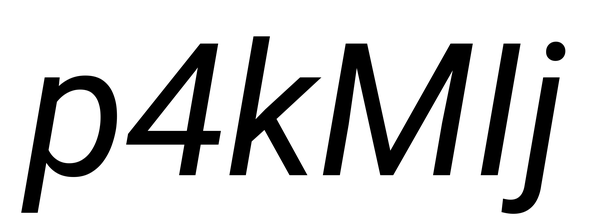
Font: Roboto-Italic_Italic